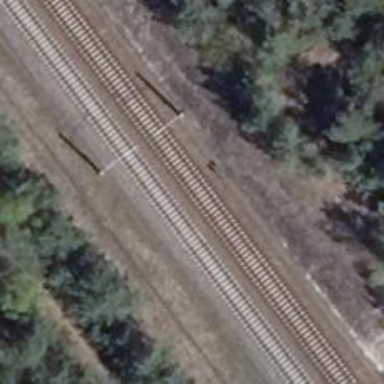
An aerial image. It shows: Railway signal.